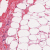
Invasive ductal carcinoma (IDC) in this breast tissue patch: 0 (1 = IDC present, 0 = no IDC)